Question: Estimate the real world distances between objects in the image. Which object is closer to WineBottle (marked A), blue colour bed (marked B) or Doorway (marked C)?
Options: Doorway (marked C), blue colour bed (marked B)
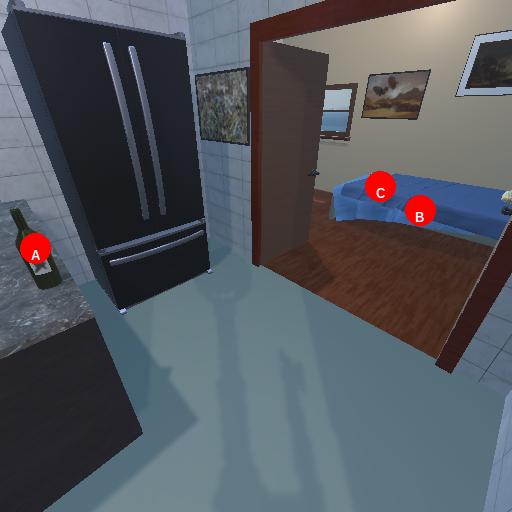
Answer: Doorway (marked C)